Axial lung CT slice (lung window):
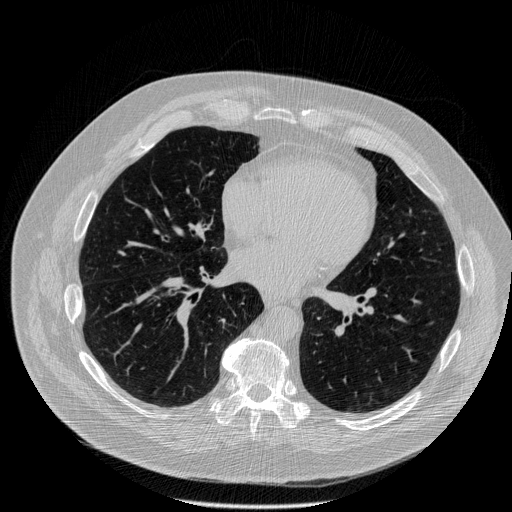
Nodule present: no